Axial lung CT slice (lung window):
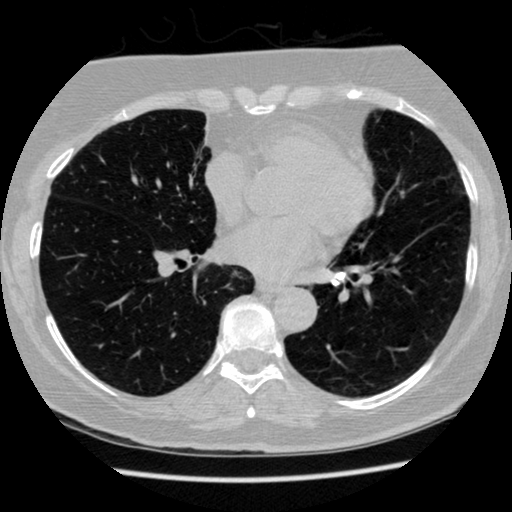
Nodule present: no